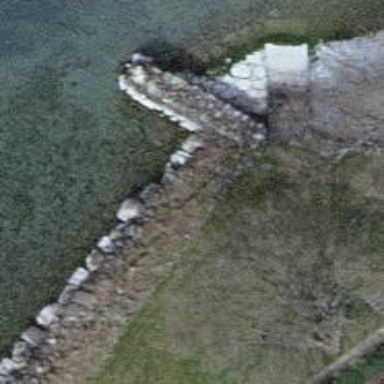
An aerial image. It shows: Breakwater structure.